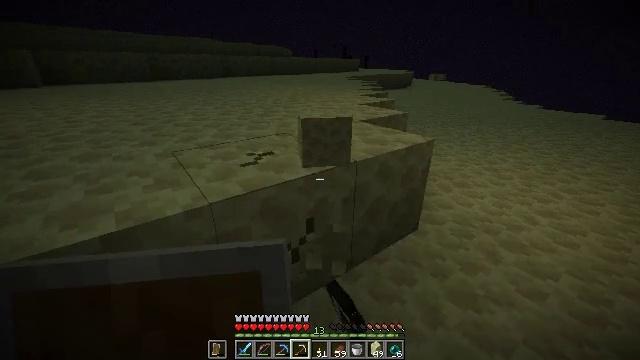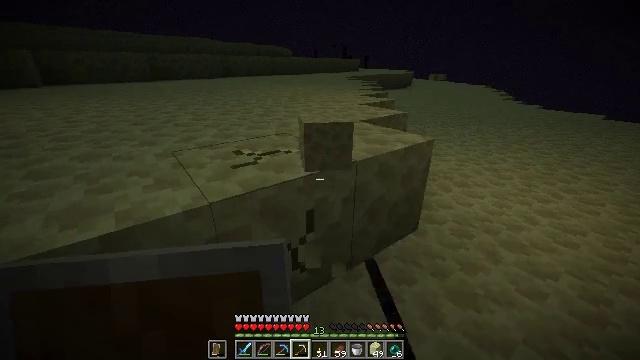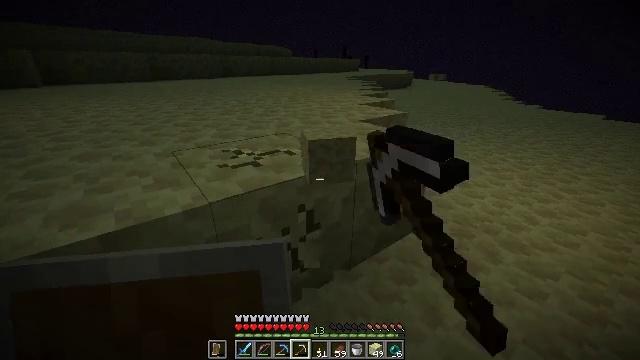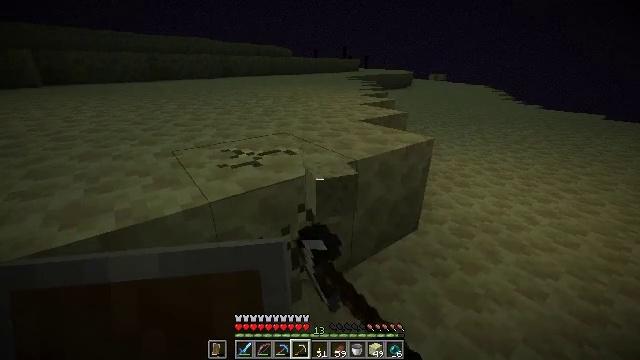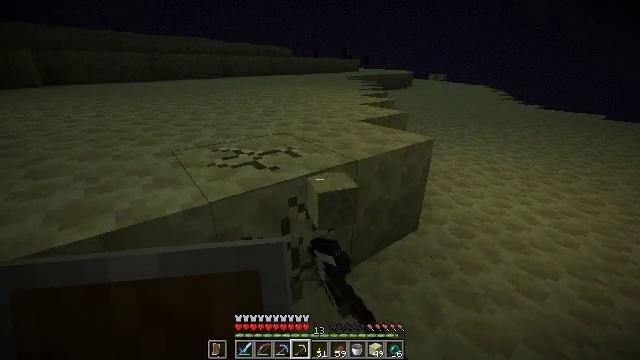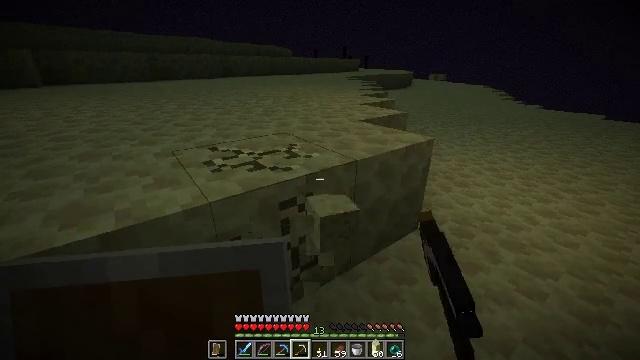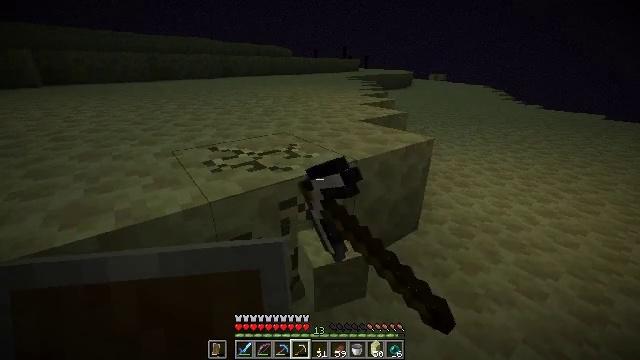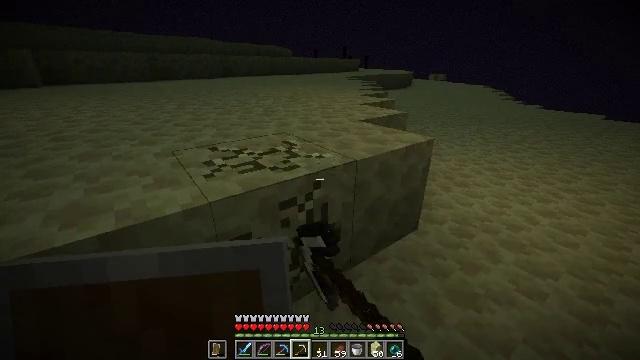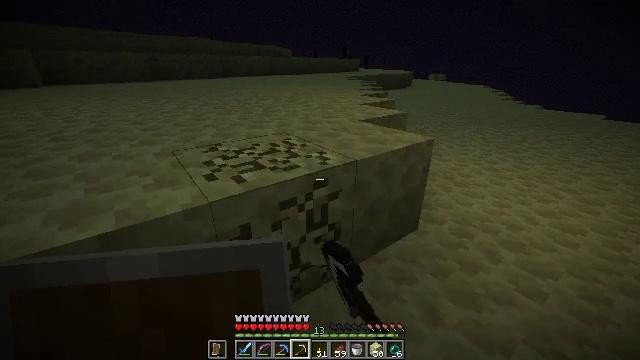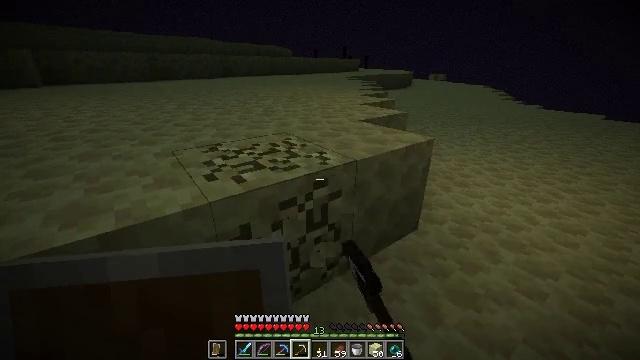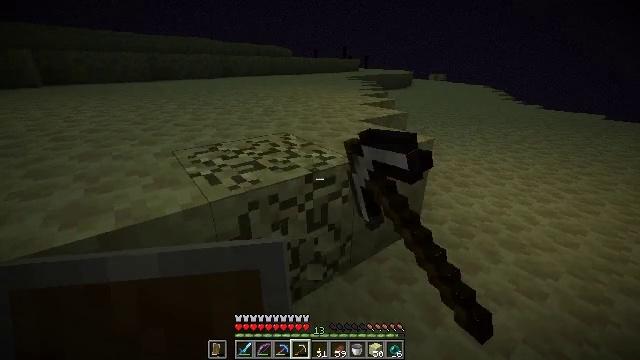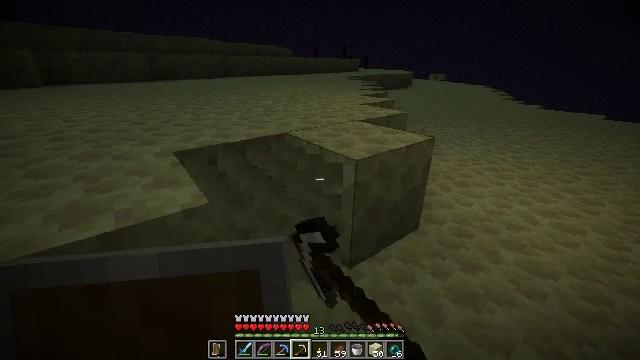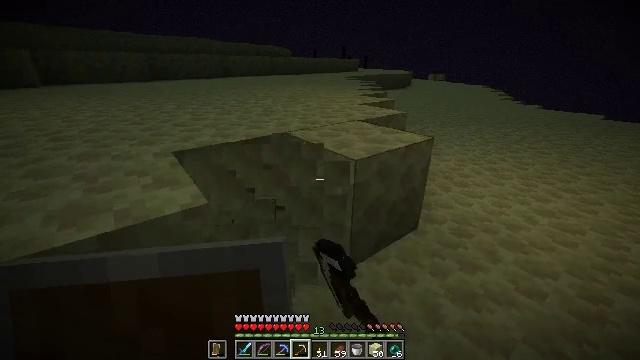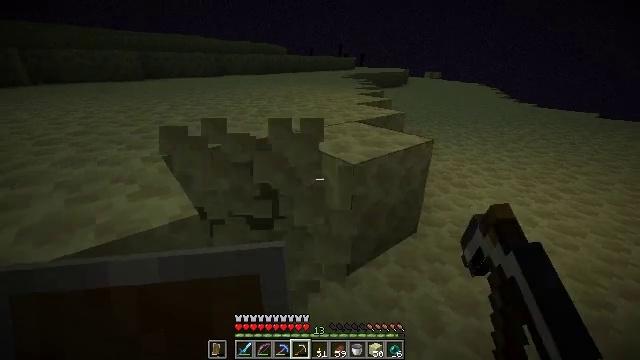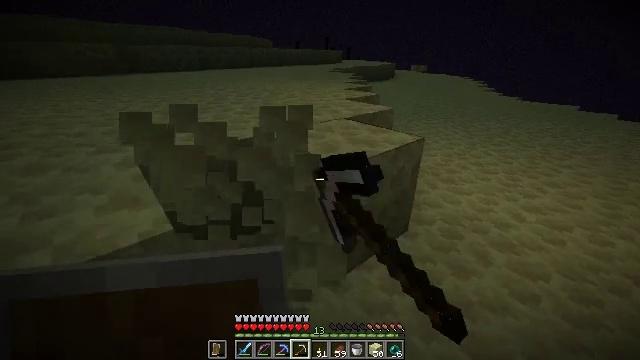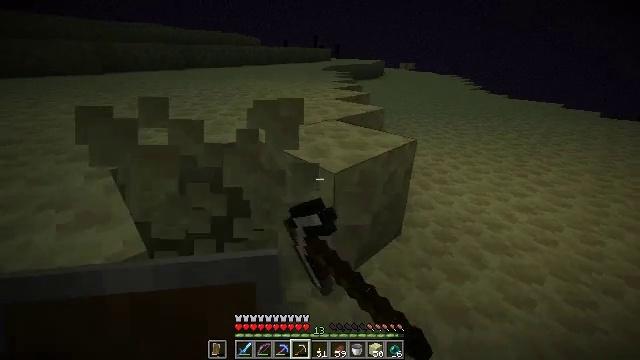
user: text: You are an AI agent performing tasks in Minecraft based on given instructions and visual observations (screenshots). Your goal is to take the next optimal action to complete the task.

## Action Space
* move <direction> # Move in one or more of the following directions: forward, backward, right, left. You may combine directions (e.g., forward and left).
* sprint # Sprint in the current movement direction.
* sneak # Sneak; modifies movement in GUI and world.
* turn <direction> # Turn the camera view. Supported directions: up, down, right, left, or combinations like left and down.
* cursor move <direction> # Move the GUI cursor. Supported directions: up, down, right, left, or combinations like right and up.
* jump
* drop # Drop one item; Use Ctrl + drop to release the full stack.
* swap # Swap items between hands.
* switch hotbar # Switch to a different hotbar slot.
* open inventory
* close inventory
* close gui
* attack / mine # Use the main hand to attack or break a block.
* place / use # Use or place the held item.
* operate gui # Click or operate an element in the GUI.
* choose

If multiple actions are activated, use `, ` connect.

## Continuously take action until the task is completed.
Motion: motion action
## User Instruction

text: Collect end stone for your base.
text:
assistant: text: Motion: attack / mine
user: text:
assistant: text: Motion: attack / mine
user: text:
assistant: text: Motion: attack / mine
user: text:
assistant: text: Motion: attack / mine
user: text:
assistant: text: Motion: attack / mine
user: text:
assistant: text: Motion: attack / mine
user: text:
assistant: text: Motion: attack / mine
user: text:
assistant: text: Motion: attack / mine
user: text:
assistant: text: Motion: attack / mine
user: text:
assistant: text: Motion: attack / mine
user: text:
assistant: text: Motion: attack / mine
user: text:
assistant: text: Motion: attack / mine
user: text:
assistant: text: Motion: move forward, attack / mine
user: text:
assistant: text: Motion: move forward, turn right and down, attack / mine
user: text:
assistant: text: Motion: move forward, turn right, attack / mine
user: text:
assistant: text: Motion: move forward, turn right, attack / mine
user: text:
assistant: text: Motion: attack / mine
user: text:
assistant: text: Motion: attack / mine
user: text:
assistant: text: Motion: attack / mine
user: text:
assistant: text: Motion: attack / mine
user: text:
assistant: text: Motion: attack / mine
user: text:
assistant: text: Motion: attack / mine
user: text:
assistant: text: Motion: attack / mine
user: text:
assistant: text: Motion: attack / mine
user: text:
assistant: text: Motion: attack / mine
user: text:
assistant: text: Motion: attack / mine
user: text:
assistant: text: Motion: attack / mine
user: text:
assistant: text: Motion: attack / mine
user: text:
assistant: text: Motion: attack / mine
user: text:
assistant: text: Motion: attack / mine